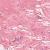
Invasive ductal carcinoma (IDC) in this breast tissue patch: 0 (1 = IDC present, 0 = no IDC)